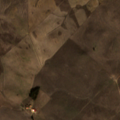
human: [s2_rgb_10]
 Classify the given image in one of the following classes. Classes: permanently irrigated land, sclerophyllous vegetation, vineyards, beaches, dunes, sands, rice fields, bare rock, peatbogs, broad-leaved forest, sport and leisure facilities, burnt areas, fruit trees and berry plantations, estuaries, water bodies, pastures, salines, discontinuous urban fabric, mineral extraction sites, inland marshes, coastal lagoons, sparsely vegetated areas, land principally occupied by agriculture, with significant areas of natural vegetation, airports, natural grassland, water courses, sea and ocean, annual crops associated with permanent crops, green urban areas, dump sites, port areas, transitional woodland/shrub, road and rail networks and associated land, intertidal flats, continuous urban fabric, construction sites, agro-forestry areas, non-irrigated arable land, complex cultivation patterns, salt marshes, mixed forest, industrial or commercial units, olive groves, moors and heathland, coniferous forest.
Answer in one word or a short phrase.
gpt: non-irrigated arable land